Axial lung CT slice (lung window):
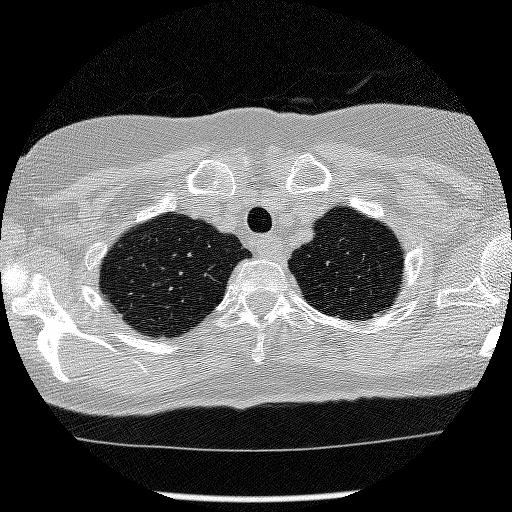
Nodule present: no